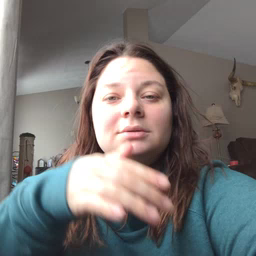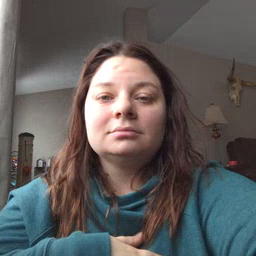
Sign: now